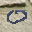
Label: 0